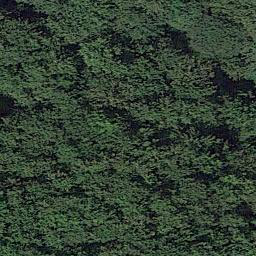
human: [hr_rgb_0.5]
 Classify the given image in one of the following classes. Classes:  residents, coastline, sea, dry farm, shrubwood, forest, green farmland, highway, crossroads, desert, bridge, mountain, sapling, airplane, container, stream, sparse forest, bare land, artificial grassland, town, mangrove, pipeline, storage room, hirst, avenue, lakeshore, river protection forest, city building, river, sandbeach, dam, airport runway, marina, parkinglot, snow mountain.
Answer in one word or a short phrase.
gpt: forest